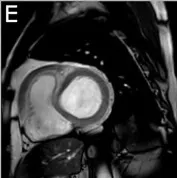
(E) Steady-state free precession (SSFP) balance image with T2/T1 weighting in short axis on the cardiac base.
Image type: radiology (mri)